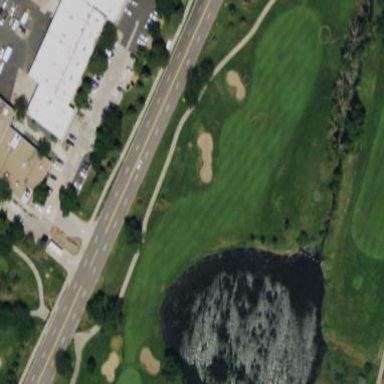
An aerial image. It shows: Golf fairway surrounded by grass.